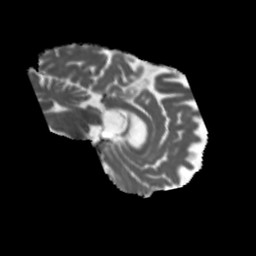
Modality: MD
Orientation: sagittal
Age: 74
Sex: male
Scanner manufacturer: siemens
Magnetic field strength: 3 T
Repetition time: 5.47 s
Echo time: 0.0854 s